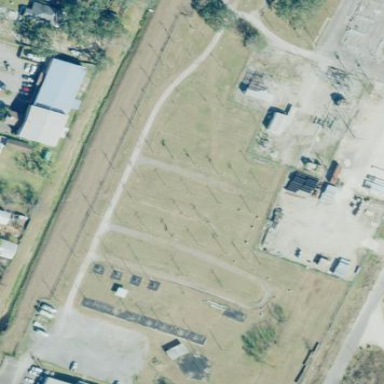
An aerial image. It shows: Industrial utility depot.